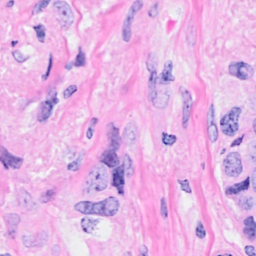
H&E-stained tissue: Breast